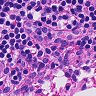
Metastatic tissue present: no